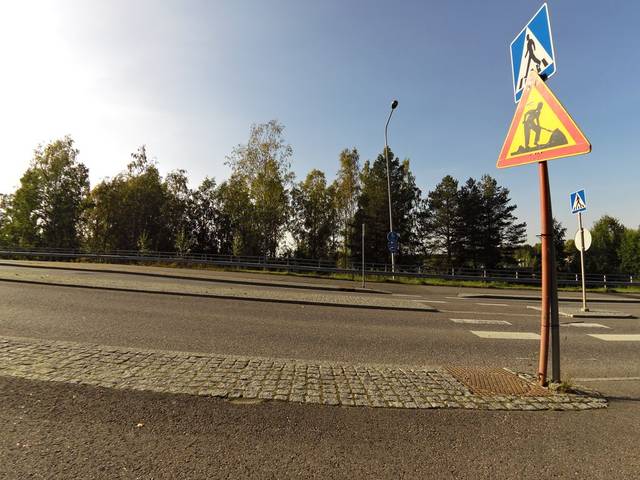
Region: Finland
Coordinates: 60.156, 24.644